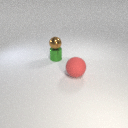
small green metal cylinder below small brown metal sphere